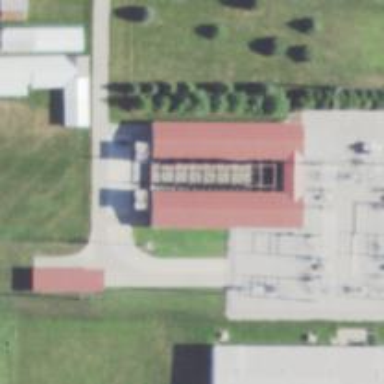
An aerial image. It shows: Generator for power supply.